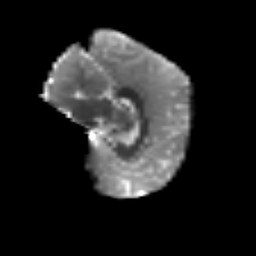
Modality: T2w
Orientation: sagittal
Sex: male
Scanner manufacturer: siemens
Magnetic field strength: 3 T
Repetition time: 5 s
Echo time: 0.071 s